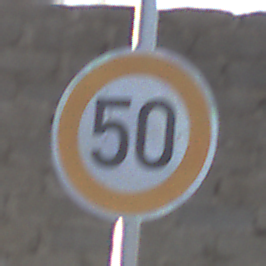
Verkehrszeichen: Geschwindigkeit50
Umgebung: Outdoor, Nature
Tageszeit: SunriseSunset
Wetter: PartlyCloudy
Licht: Natural
Jahreszeit: NotSpecified
Kontrast: HighContrast